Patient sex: M
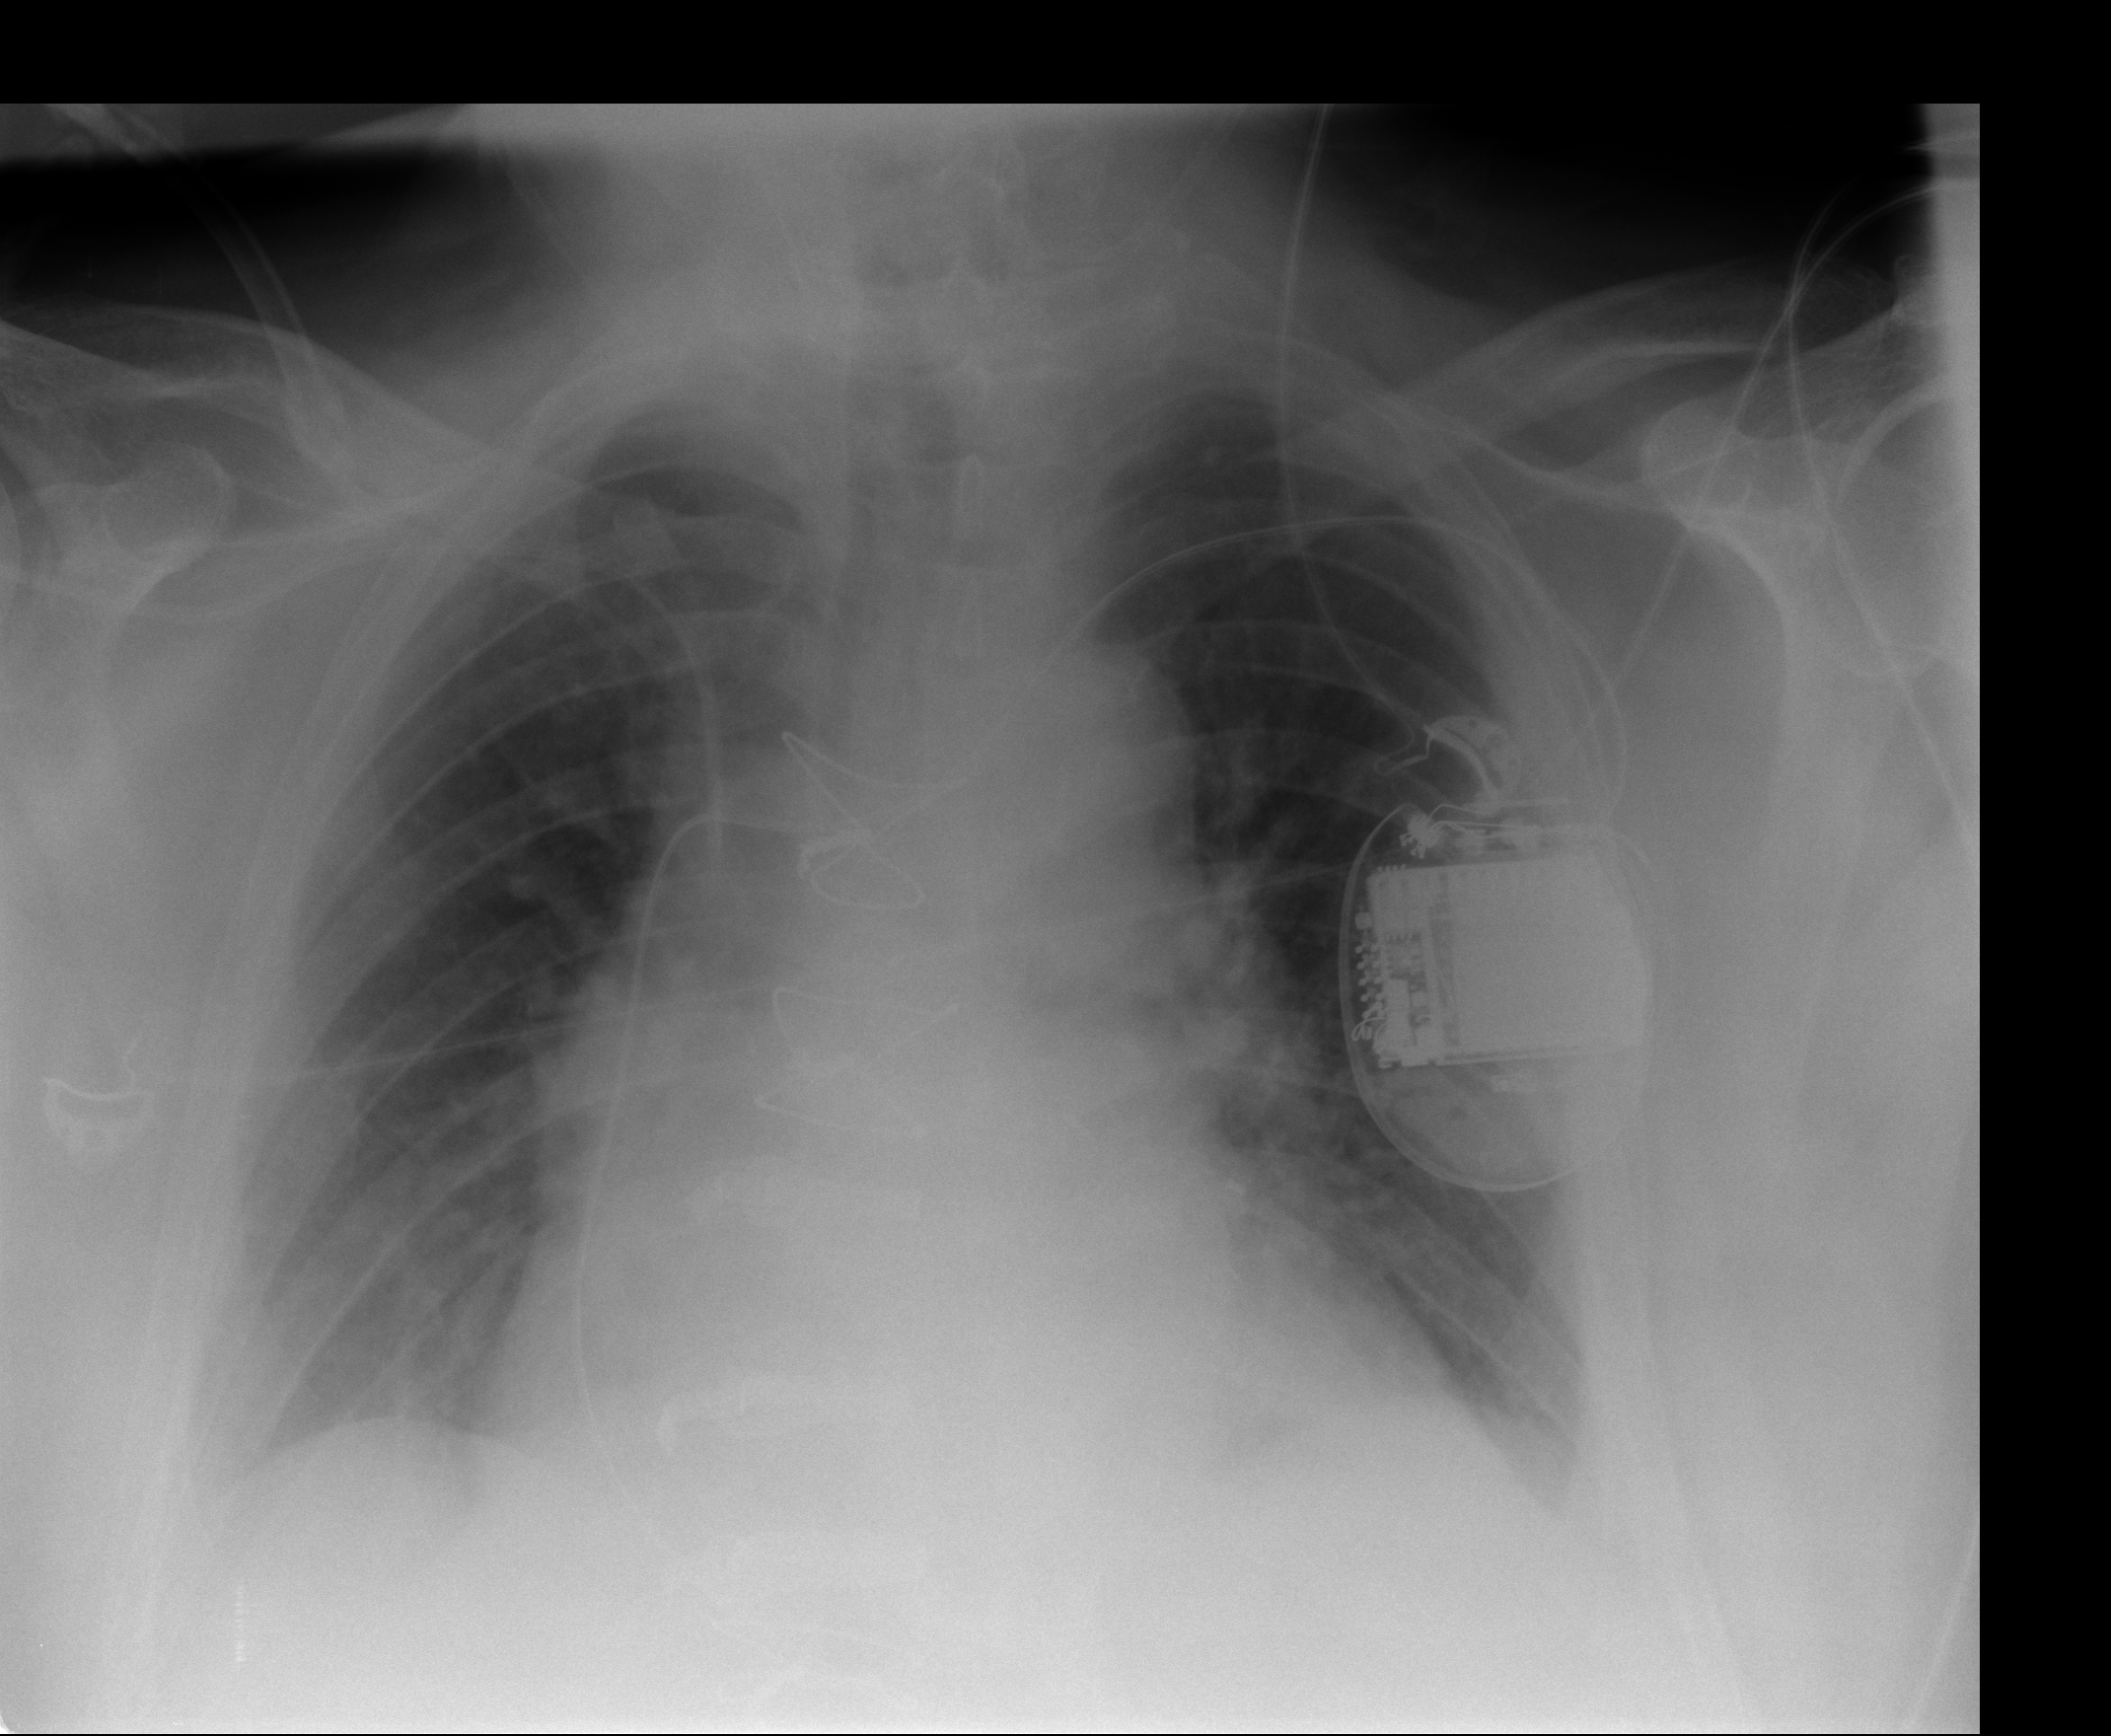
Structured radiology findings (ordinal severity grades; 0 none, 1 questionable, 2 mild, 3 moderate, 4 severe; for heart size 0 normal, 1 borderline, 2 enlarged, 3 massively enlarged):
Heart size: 2
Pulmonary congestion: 2
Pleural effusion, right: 2
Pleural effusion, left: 1
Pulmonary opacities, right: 0
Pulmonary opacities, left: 0
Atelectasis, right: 2
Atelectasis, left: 2